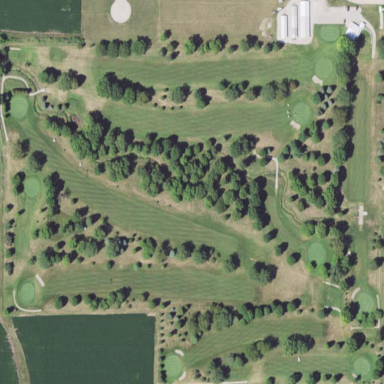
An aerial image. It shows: Golf course.